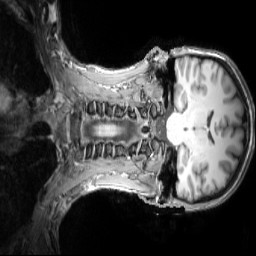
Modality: T1w
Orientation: coronal
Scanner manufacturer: siemens
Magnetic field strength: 3 T
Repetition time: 2.3 s
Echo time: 0.0033 s